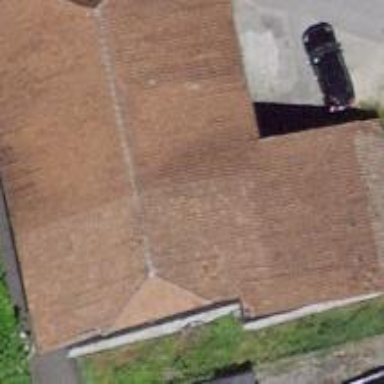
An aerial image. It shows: Rural barn.